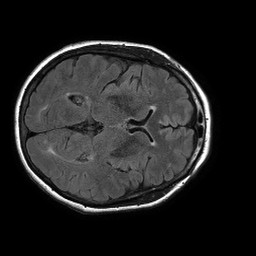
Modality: FLAIR
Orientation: axial
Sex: female
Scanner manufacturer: philips
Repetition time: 11 s
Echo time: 0.125 s